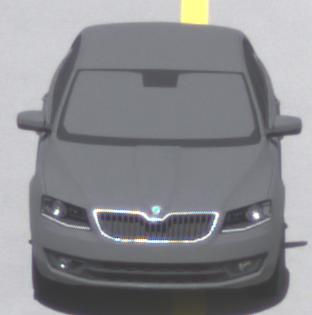
Make: Skoda
Model: Octavia 1.2 TSI
Detailed model: Octavia (III) Limousine
Model produced from: 2013/02
Model produced until: 2015/04
Doors: 5
Color: gray
Road condition: dry road
Daytime: midday
Contrast: high contrast